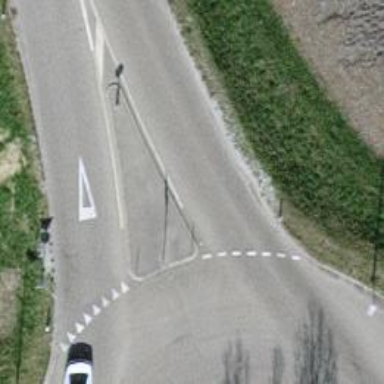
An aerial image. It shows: Primary highway with dedicated lane for cyclists.